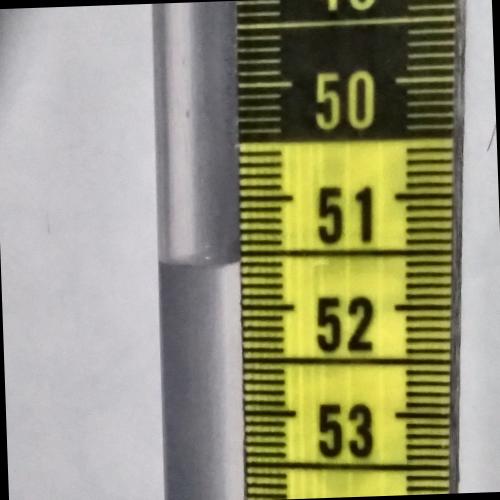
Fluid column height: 51.6 cm